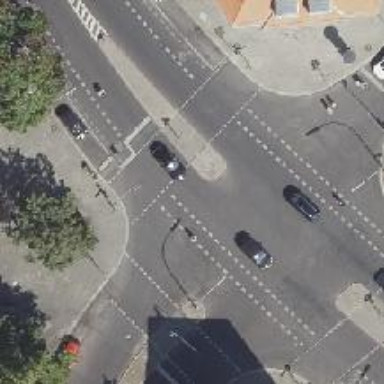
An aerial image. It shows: Footway located on traffic island.